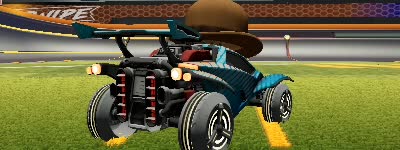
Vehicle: octane